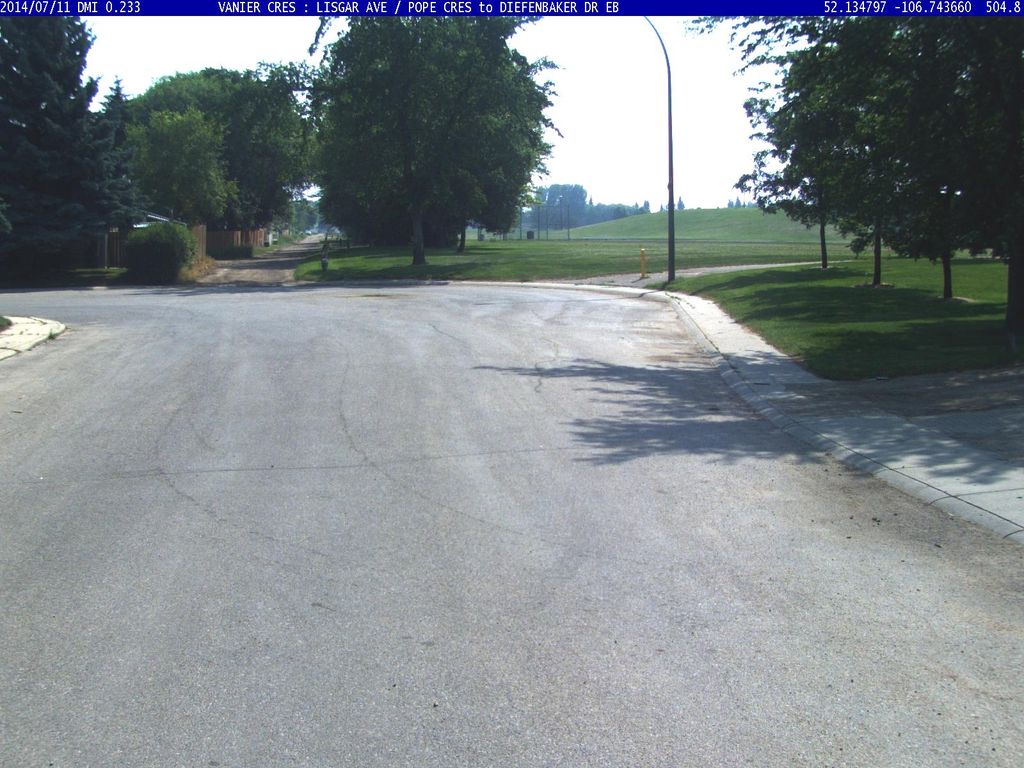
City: saskatoon